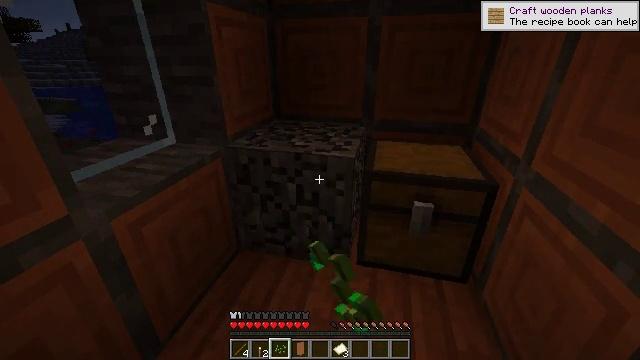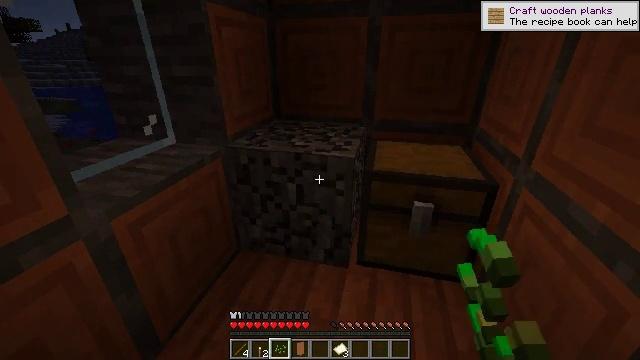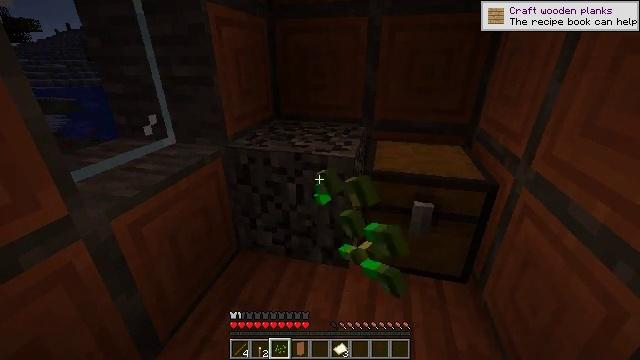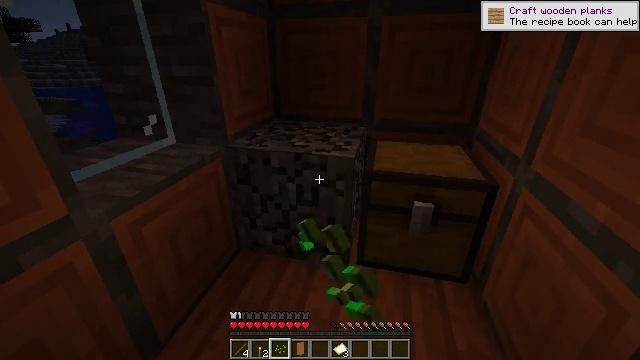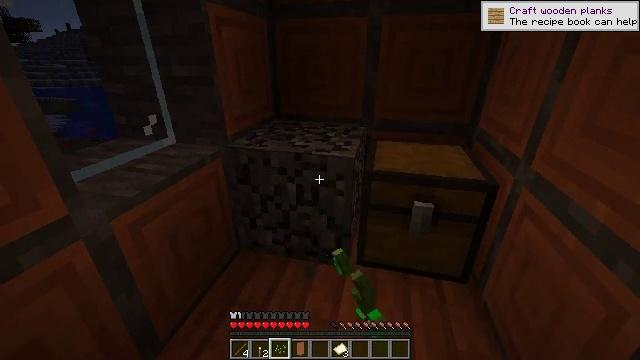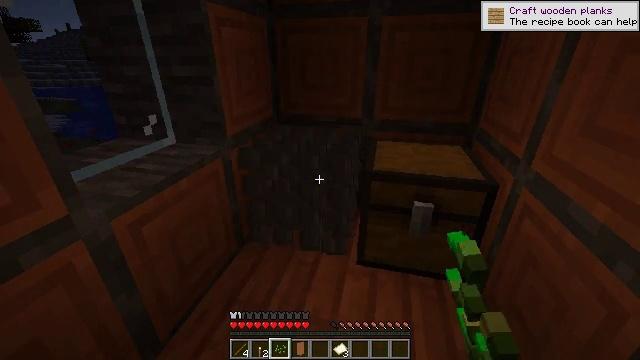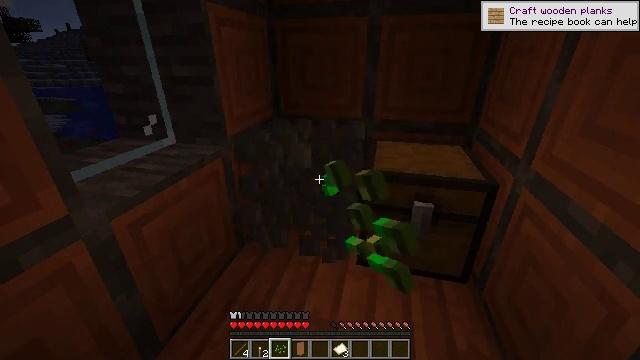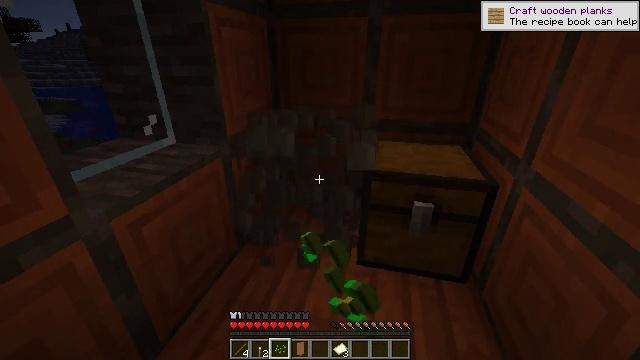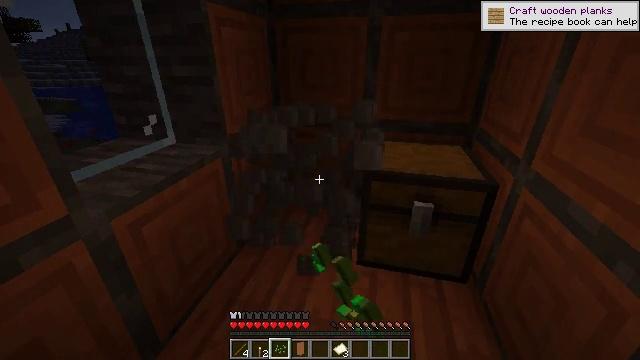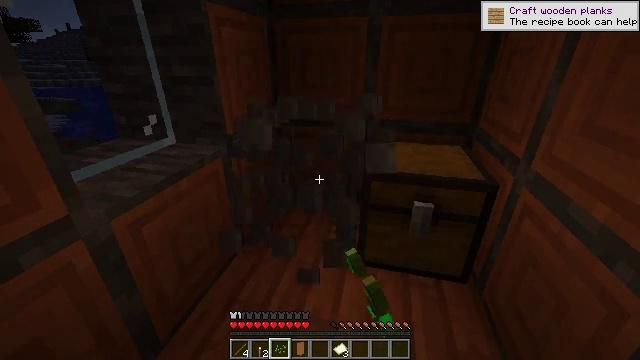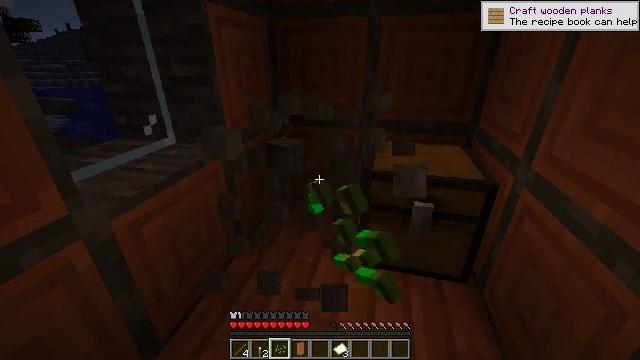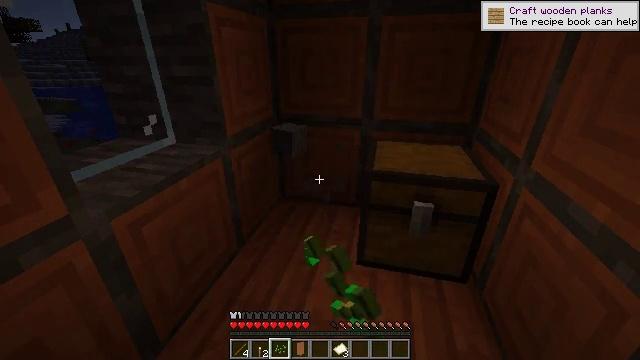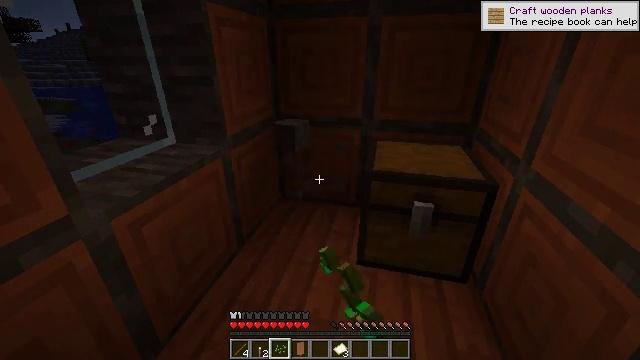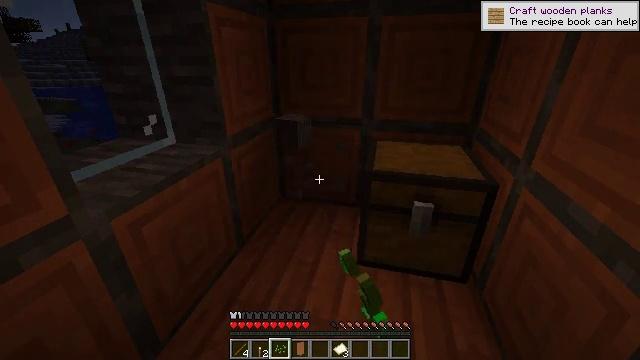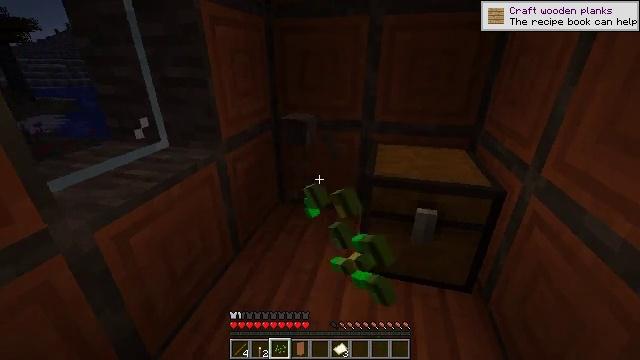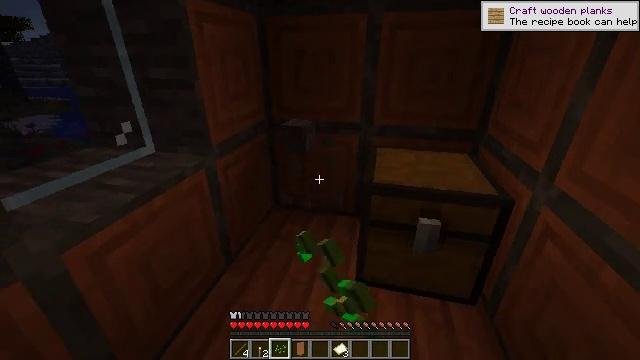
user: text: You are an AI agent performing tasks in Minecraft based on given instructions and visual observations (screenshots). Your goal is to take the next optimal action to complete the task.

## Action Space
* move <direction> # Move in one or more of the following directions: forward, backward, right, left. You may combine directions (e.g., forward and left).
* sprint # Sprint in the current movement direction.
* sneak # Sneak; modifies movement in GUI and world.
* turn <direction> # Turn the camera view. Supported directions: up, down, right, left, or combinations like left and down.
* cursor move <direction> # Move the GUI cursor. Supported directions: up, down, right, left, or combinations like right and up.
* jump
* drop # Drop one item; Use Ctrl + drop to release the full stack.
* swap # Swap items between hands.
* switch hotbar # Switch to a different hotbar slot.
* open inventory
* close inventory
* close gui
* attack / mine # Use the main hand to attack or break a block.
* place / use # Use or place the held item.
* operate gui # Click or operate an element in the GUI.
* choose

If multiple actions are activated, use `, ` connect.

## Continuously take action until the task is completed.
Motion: motion action
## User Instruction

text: Mine the acacia wood.
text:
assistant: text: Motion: attack / mine
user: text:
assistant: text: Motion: attack / mine
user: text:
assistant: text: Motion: attack / mine
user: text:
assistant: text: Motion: attack / mine
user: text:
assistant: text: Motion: attack / mine
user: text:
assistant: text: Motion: attack / mine
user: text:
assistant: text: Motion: attack / mine
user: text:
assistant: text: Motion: attack / mine
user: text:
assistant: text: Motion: attack / mine
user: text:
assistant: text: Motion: attack / mine
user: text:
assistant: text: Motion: attack / mine
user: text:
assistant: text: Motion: attack / mine
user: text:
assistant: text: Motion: attack / mine
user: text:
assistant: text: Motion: move forward, attack / mine
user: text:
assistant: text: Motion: move forward, attack / mine
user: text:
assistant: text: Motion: move forward, attack / mine
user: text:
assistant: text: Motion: move forward
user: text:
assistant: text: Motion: move forward
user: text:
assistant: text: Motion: move forward
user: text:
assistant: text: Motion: move forward, turn left
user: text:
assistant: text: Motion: move forward, turn left
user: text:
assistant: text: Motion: move forward, turn left and up
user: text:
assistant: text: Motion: move forward, turn left
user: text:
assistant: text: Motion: move forward, turn left
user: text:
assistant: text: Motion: move forward, turn left and down
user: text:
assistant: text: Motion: turn left and down
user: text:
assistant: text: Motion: turn left and down
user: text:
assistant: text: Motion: turn left and down
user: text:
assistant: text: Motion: turn left
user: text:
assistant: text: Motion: turn left